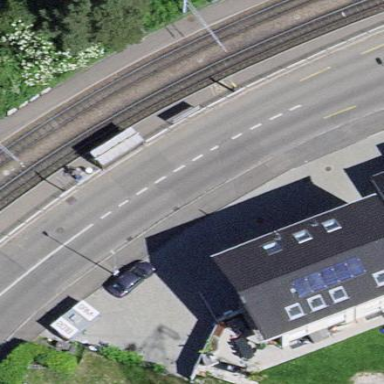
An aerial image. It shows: Platform for public transport with shelter. It is tram platform.